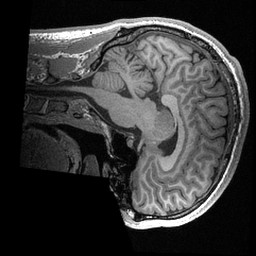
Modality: T1w
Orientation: sagittal
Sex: male
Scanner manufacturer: ge
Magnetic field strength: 3 T
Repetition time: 0.0064 s
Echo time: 0.00281 s